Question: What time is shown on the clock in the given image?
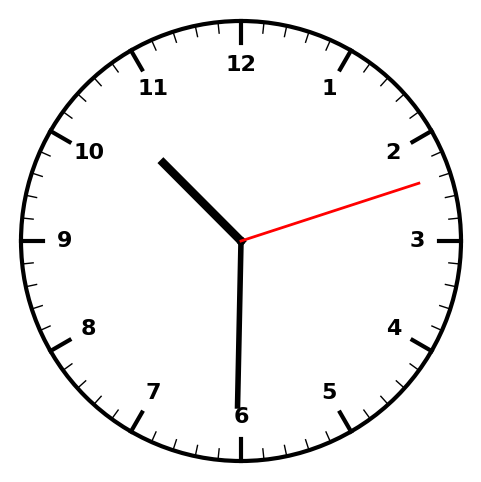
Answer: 10:30:12